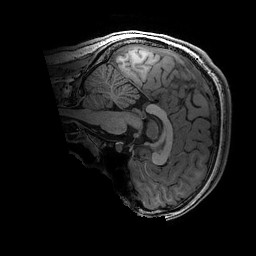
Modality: T1w
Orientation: sagittal
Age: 15
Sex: female
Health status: ill
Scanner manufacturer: ge
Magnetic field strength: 3 T
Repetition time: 0.007664 s
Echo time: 0.00342 s